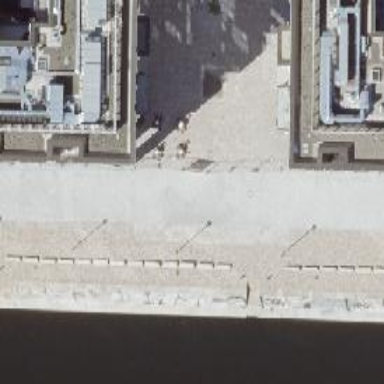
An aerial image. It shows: Pedestrian road with flattened cobblestone surface.